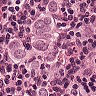
Metastatic tissue present: yes